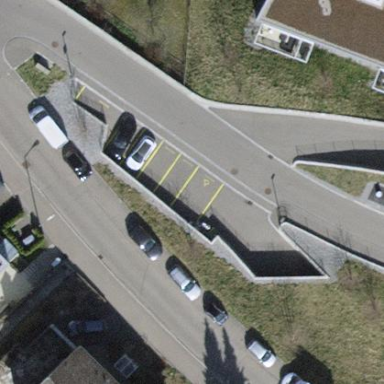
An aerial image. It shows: Street side parking area.